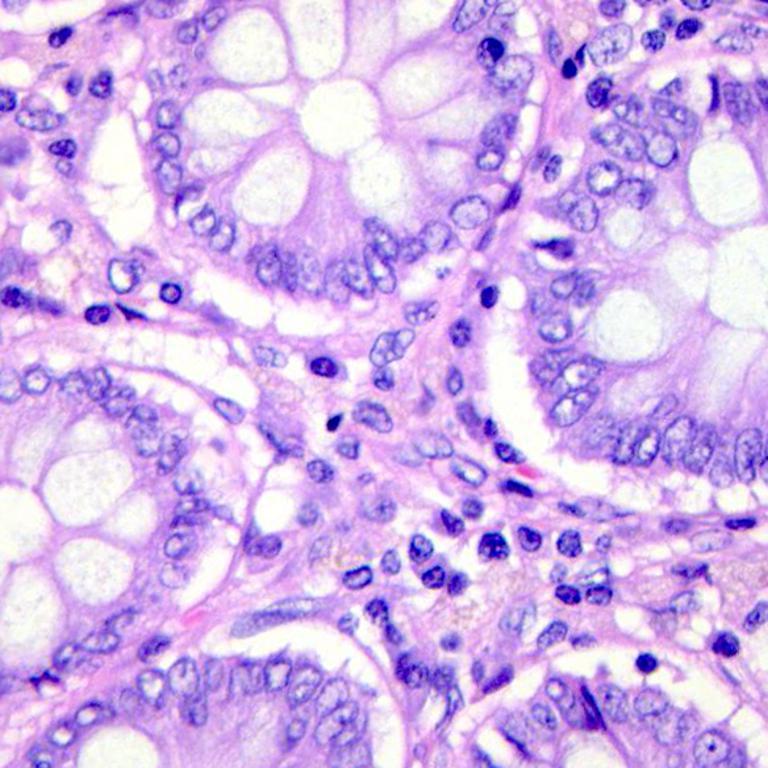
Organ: colon
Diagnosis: benign